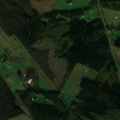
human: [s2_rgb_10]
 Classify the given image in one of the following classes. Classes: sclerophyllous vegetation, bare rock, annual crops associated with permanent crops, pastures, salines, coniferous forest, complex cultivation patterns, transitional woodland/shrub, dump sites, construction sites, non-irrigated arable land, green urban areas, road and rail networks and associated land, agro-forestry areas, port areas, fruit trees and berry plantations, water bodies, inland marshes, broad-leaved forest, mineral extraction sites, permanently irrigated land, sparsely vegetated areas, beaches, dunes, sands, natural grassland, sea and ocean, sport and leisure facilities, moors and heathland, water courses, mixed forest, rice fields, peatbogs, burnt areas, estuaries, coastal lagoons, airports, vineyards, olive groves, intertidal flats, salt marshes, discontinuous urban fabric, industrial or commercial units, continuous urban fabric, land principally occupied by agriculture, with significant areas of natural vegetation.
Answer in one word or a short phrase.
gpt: non-irrigated arable land, coniferous forest, mixed forest